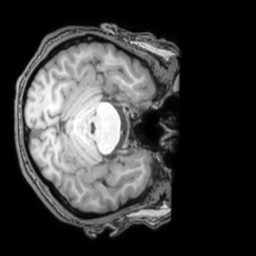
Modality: T1w
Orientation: axial
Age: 37
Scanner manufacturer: philips
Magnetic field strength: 3 T
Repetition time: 0.007 s
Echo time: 0.003501 s